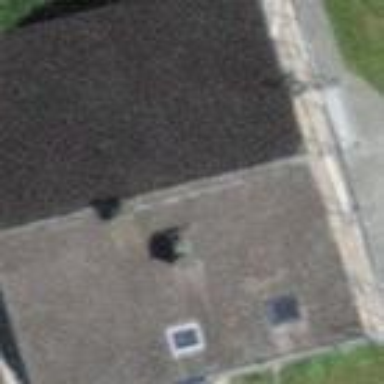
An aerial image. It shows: Simple house.